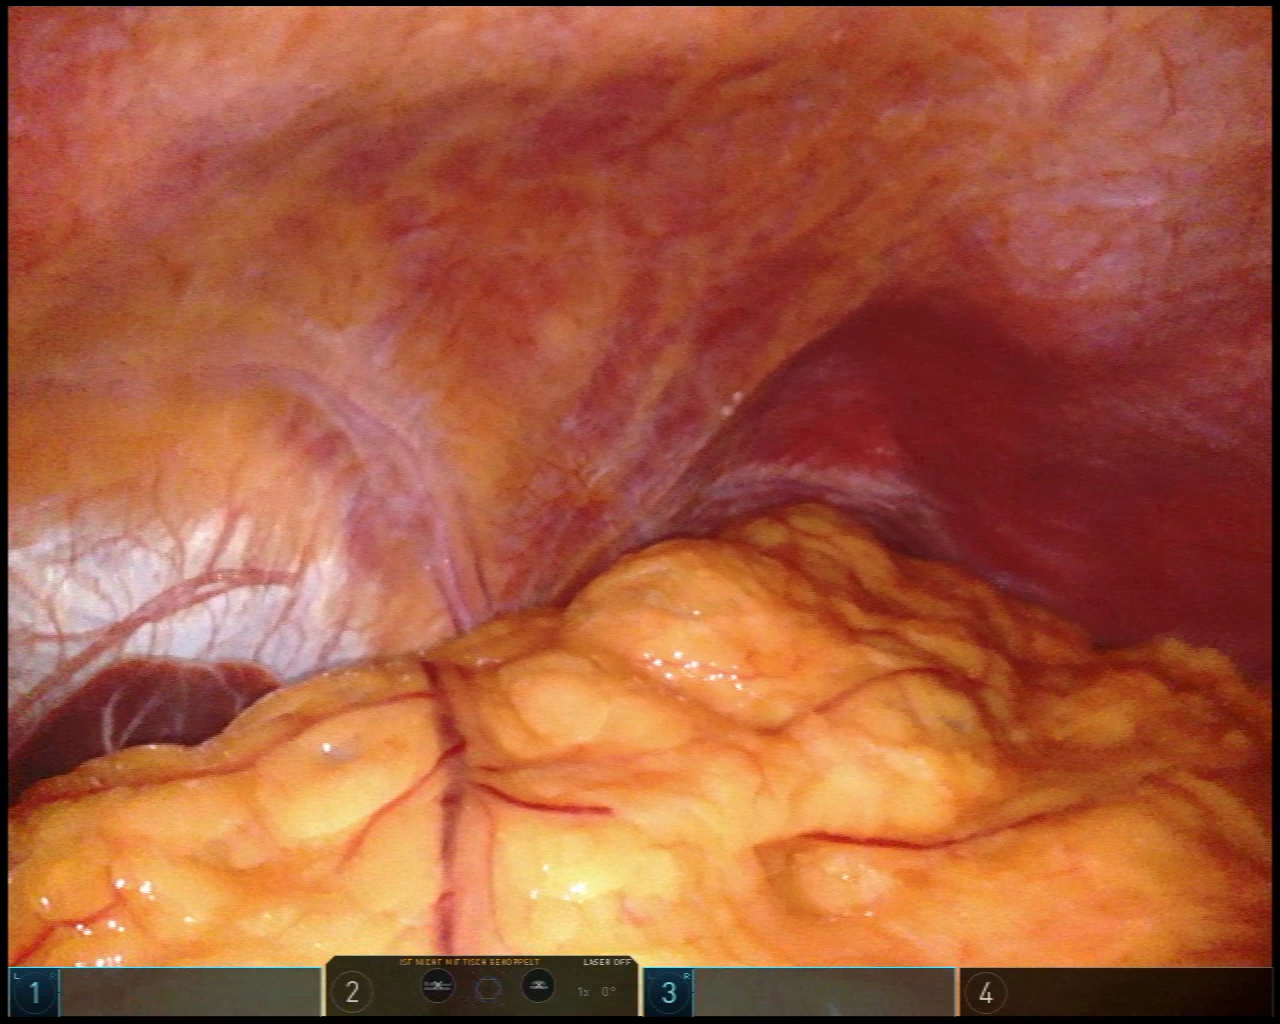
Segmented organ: liver
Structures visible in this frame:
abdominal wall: yes
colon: no
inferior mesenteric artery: no
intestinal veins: no
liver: yes
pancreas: no
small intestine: no
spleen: no
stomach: no
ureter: no
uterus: no
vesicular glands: no